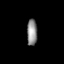
Tissue: skin
Cell type: Myeloid cells
Senescence score: 0.6874
Nuclear area (px): 268
Mean DAPI intensity: 139.806